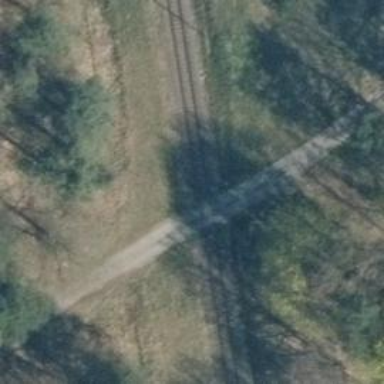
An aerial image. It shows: Railway level crossing.